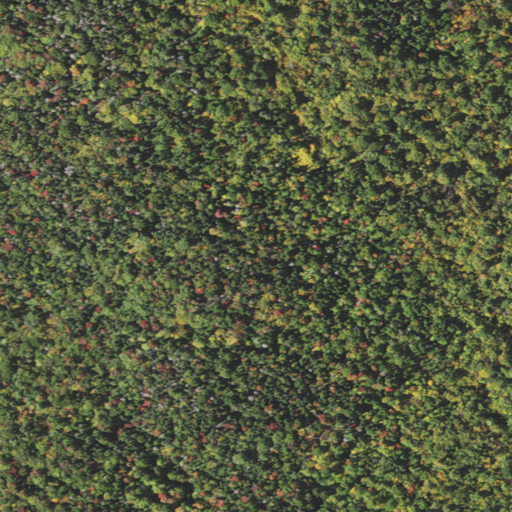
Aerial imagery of mountain in New Hampshire named Lampier Hill containing mixed forest, deciduous forest, and evergreen forest